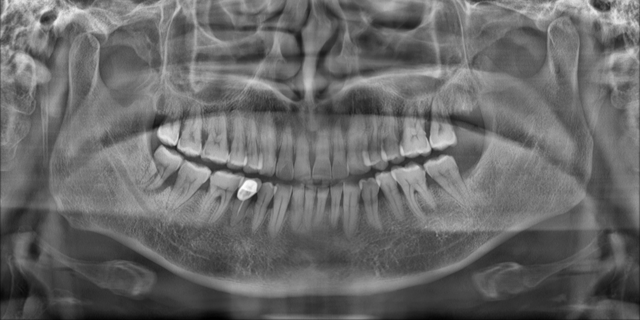
adult